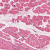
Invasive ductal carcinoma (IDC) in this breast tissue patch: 0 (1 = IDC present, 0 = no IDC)